Question: I'm currently working on datatable, I found my sorting for date column was not working. here was my screenshot

Here was my code
'''
<table id="tbl" class="table table-small-font table-bordered table-striped">
<thead>
<tr>
<th>&nbsp;</th>
<th class="text-left">Dated</th>
<th class="text-left">Day</th>
<th class="text-center">Remarks</th>
<th class="text-center">State</th>
<th class="text-center"></th>
</tr>
</thead>
<tbody>
@{ IEnumerable
<PublicHoliday> PublicHolidays = (IEnumerable
<PublicHoliday>)ViewData["PublicHolidays"]; int Idx = 1; } @foreach (var i in PublicHolidays) {
<tr>
<td>@Idx</td>
<td>@i.Dated.ToString("dd-MMM-yyyy hh:mm tt")</td>
<td>@i.Dated.ToString("ddd")</td>
<td>@Html.DisplayFor(x => i.Remarks)</td>
<td>@i.ForStateName</td>
<td><a data-toggle="tooltip" title="Delete" onclick="DeleteRecord(@i.Id);"><span class="glyphicon glyphicon-remove"></span></a></td>
</tr>
Idx++; }
</tbody>
</table>
<script src="~/lib/jquery-ui-1.12.1/jquery-ui.min.js"></script>
<script src="~/js/jquery.dataTables.min.js"></script>
<script src="~/js/dataTables.bootstrap.min.js"></script>
<script type="text/javascript">
$(document).ready(function() {
var tbl = $('#tbl').DataTable({
dom: "<'row'<'col-sm-6 col-xs-7'l><'col-sm-6 col-xs-7'f>>" + "rtip",
order: [
[0, "asc"]
],
pagingType: "numbers",
iDisplayLength: 50
});
});
</script>
'''
the sort column does not work at all, and I can't find any plugin from datatable to use. anyone please help.. thanks in advance
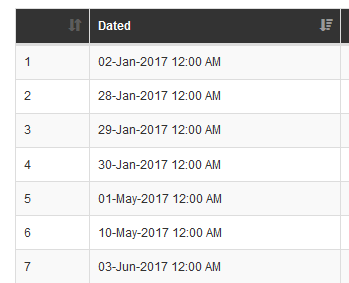
Answer: I am not really sure that there is any plugin that supports 'date-dd-MMM-yyyy hh:mm tt format'
So i have made modification to the plugin to support this format.
Here is the code for it.Load this piece of code after loading the 'datatable' plugin
'''
(function() {
var customDateDDMMMYYYYToOrd = function(date) {
var dateTime = date.split(' '),
dateObj = new Date(dateTime[0].replace(/-/g, ' ')),
time = "00:00",
type = "AM";
if (dateTime.length > 1) { // if time part and am/pm part is available
time = dateTime[1],
type = dateTime[2];
}
var splitTime = time.split(":"),
hours = type == "PM" ? Number(splitTime[0]) + 12 : Number(splitTime[0]),
minutes = Number(splitTime[1]),
seconds = 0,
milliseconds = 0;
return new Date(dateObj.getFullYear(), dateObj.getMonth(), dateObj.getDate(), hours, minutes, seconds, milliseconds);
};
// This will help DataTables magic detect the "dd-MMM-yyyy" format; Unshift
// so that it's the first data type (so it takes priority over existing)
jQuery.fn.dataTableExt.aTypes.unshift(
function(sData) {
"use strict"; //let's avoid tom-foolery in this function
if (/^([0-2]?\d|3[0-1])-(jan|feb|mar|apr|may|jun|jul|aug|sep|oct|nov|dec)-\d{4}/i.test(sData)) {
return 'date-dd-mmm-yyyy';
}
return null;
}
);
// define the sorts
jQuery.fn.dataTableExt.oSort['date-dd-mmm-yyyy-asc'] = function(a, b) {
"use strict"; //let's avoid tom-foolery in this function
var ordA = customDateDDMMMYYYYToOrd(a),
ordB = customDateDDMMMYYYYToOrd(b);
return (ordA < ordB) ? -1 : ((ordA > ordB) ? 1 : 0);
};
jQuery.fn.dataTableExt.oSort['date-dd-mmm-yyyy-desc'] = function(a, b) {
"use strict"; //let's avoid tom-foolery in this function
var ordA = customDateDDMMMYYYYToOrd(a),
ordB = customDateDDMMMYYYYToOrd(b);
return (ordA < ordB) ? 1 : ((ordA > ordB) ? -1 : 0);
};
})();
'''
The above code is the modification of <URL>.I have modified the 'customDateDDMMMYYYYToOrd' function to fit this specific example
Add this so that the plugin would know what to be use when date is sorted
'''
var tbl = $('#tbl').DataTable({
dom: "<'row'<'col-sm-6 col-xs-7'l><'col-sm-6 col-xs-7'f>>" + "rtip",
order: [[0, "asc"]],
pagingType: "numbers",
pageLength: 50,
columnDefs: [
{ type: 'date-dd-mmm-yyyy', targets: 1 } //add this part
]
});
'''
You can find the list of sorting plugins available for 'datatable' <URL>
Note:
> Please note that this plug-in is **deprecated*. The <URL>
plug-in provides enhanced functionality and flexibility